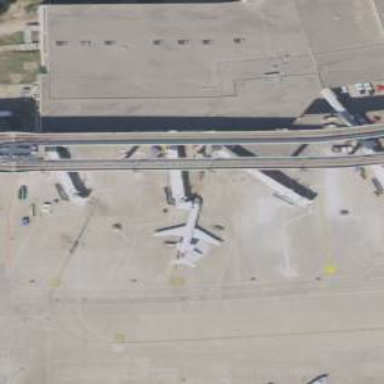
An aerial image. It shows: Airport gate.